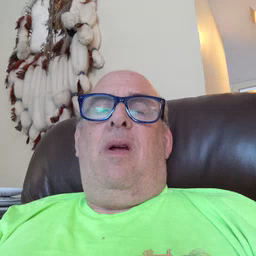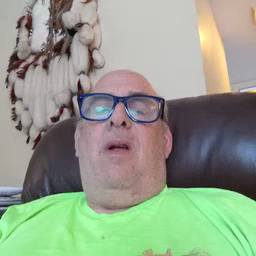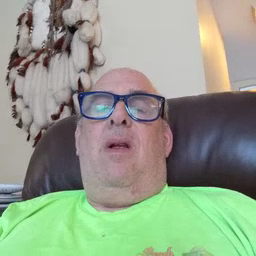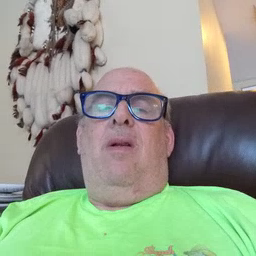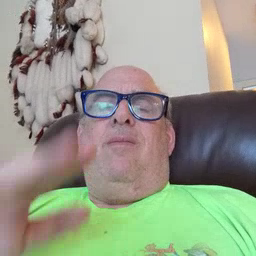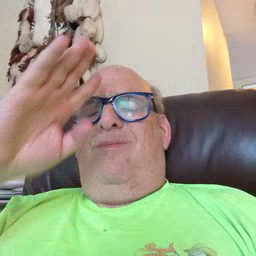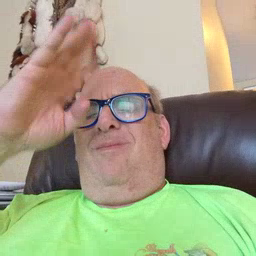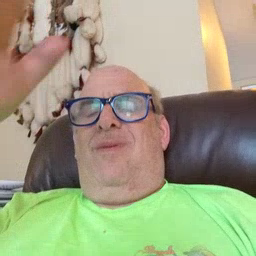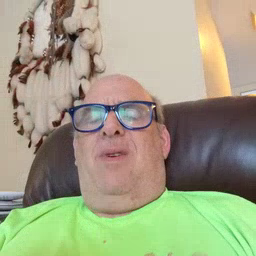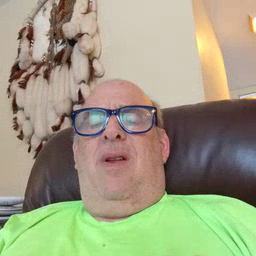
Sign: pretend